Question: I have the structure of the file:

I want to use DocFX to create documentation of my project but my problem is file docfx.json. My project is in another folder like 'C:\Test\ConsoleApp1\ConsoleApp1' not in src folder in docFx, when I try to change localization docFx don't find the project. How do I set this path?
I introduced the correct path but still doesn't work.
'''
"metadata": [
{
"src": [
{
"files": [
"src/**.csproj"
]
}
],
'''
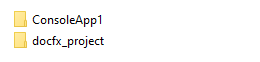
Answer: Try this:
'''
"metadata": [
{
"src": [
{
"files": [ "src/**.csproj" ],
"src": "../ConsoleApp1"
}
],
'''
<URL> from DocFX's own documentation site.